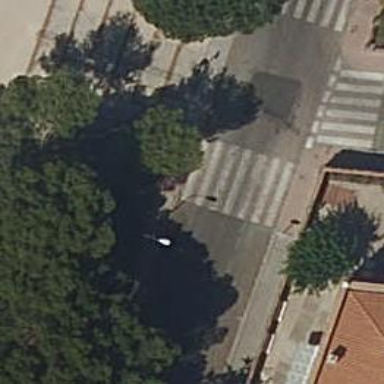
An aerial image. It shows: Marked crossing on the road.